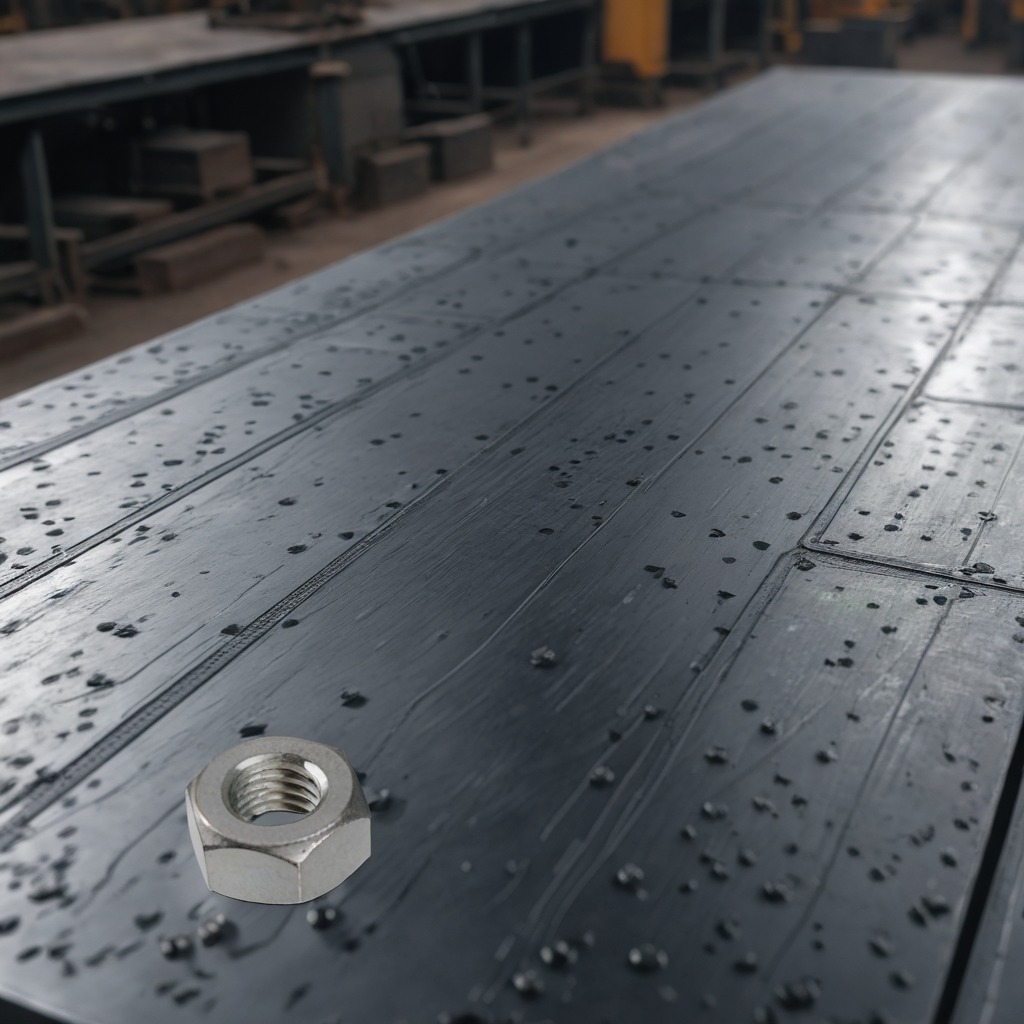
A metal nut is lying on a cold steel table in a mining workshop.